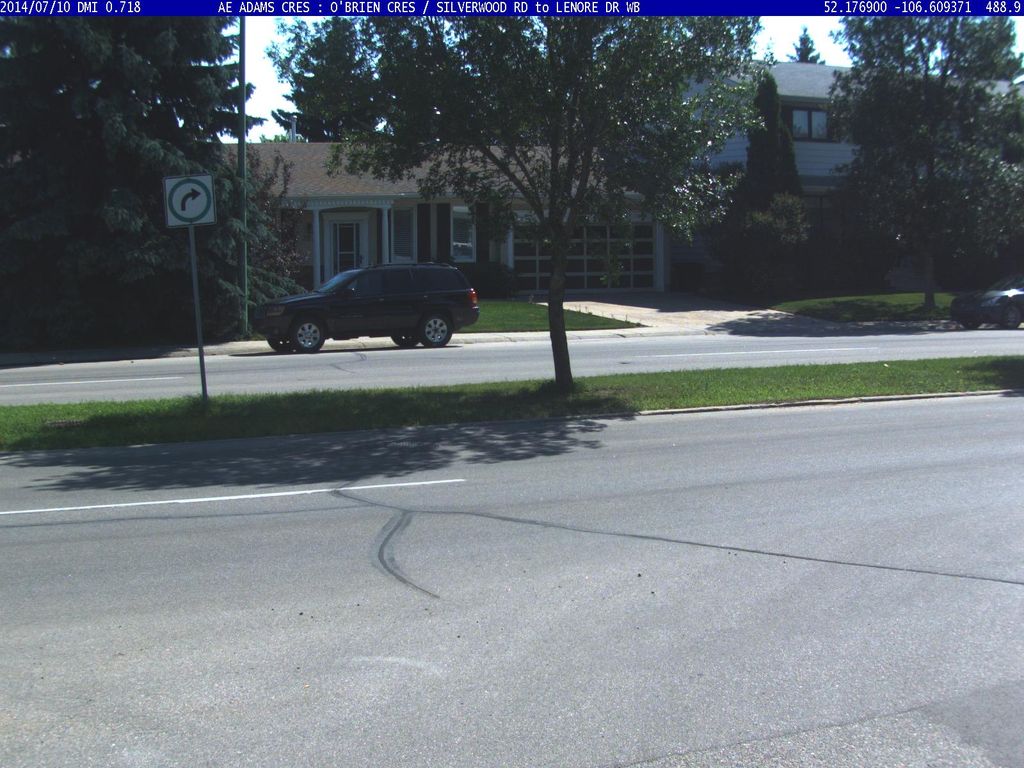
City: saskatoon